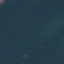
Land use / land cover class: Forest